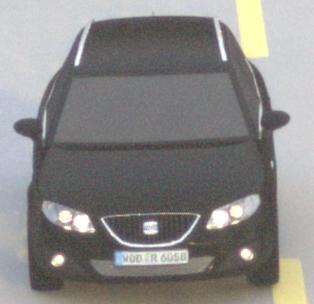
Make: SEAT
Model: Exeo ST 1.6
Detailed model: Exeo (3R) ST
Model produced from: 2010/05
Model produced until: 2010/08
Doors: 5
Color: black
Road condition: dry road
Daytime: sunrise or sunset
Contrast: low contrast